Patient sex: M
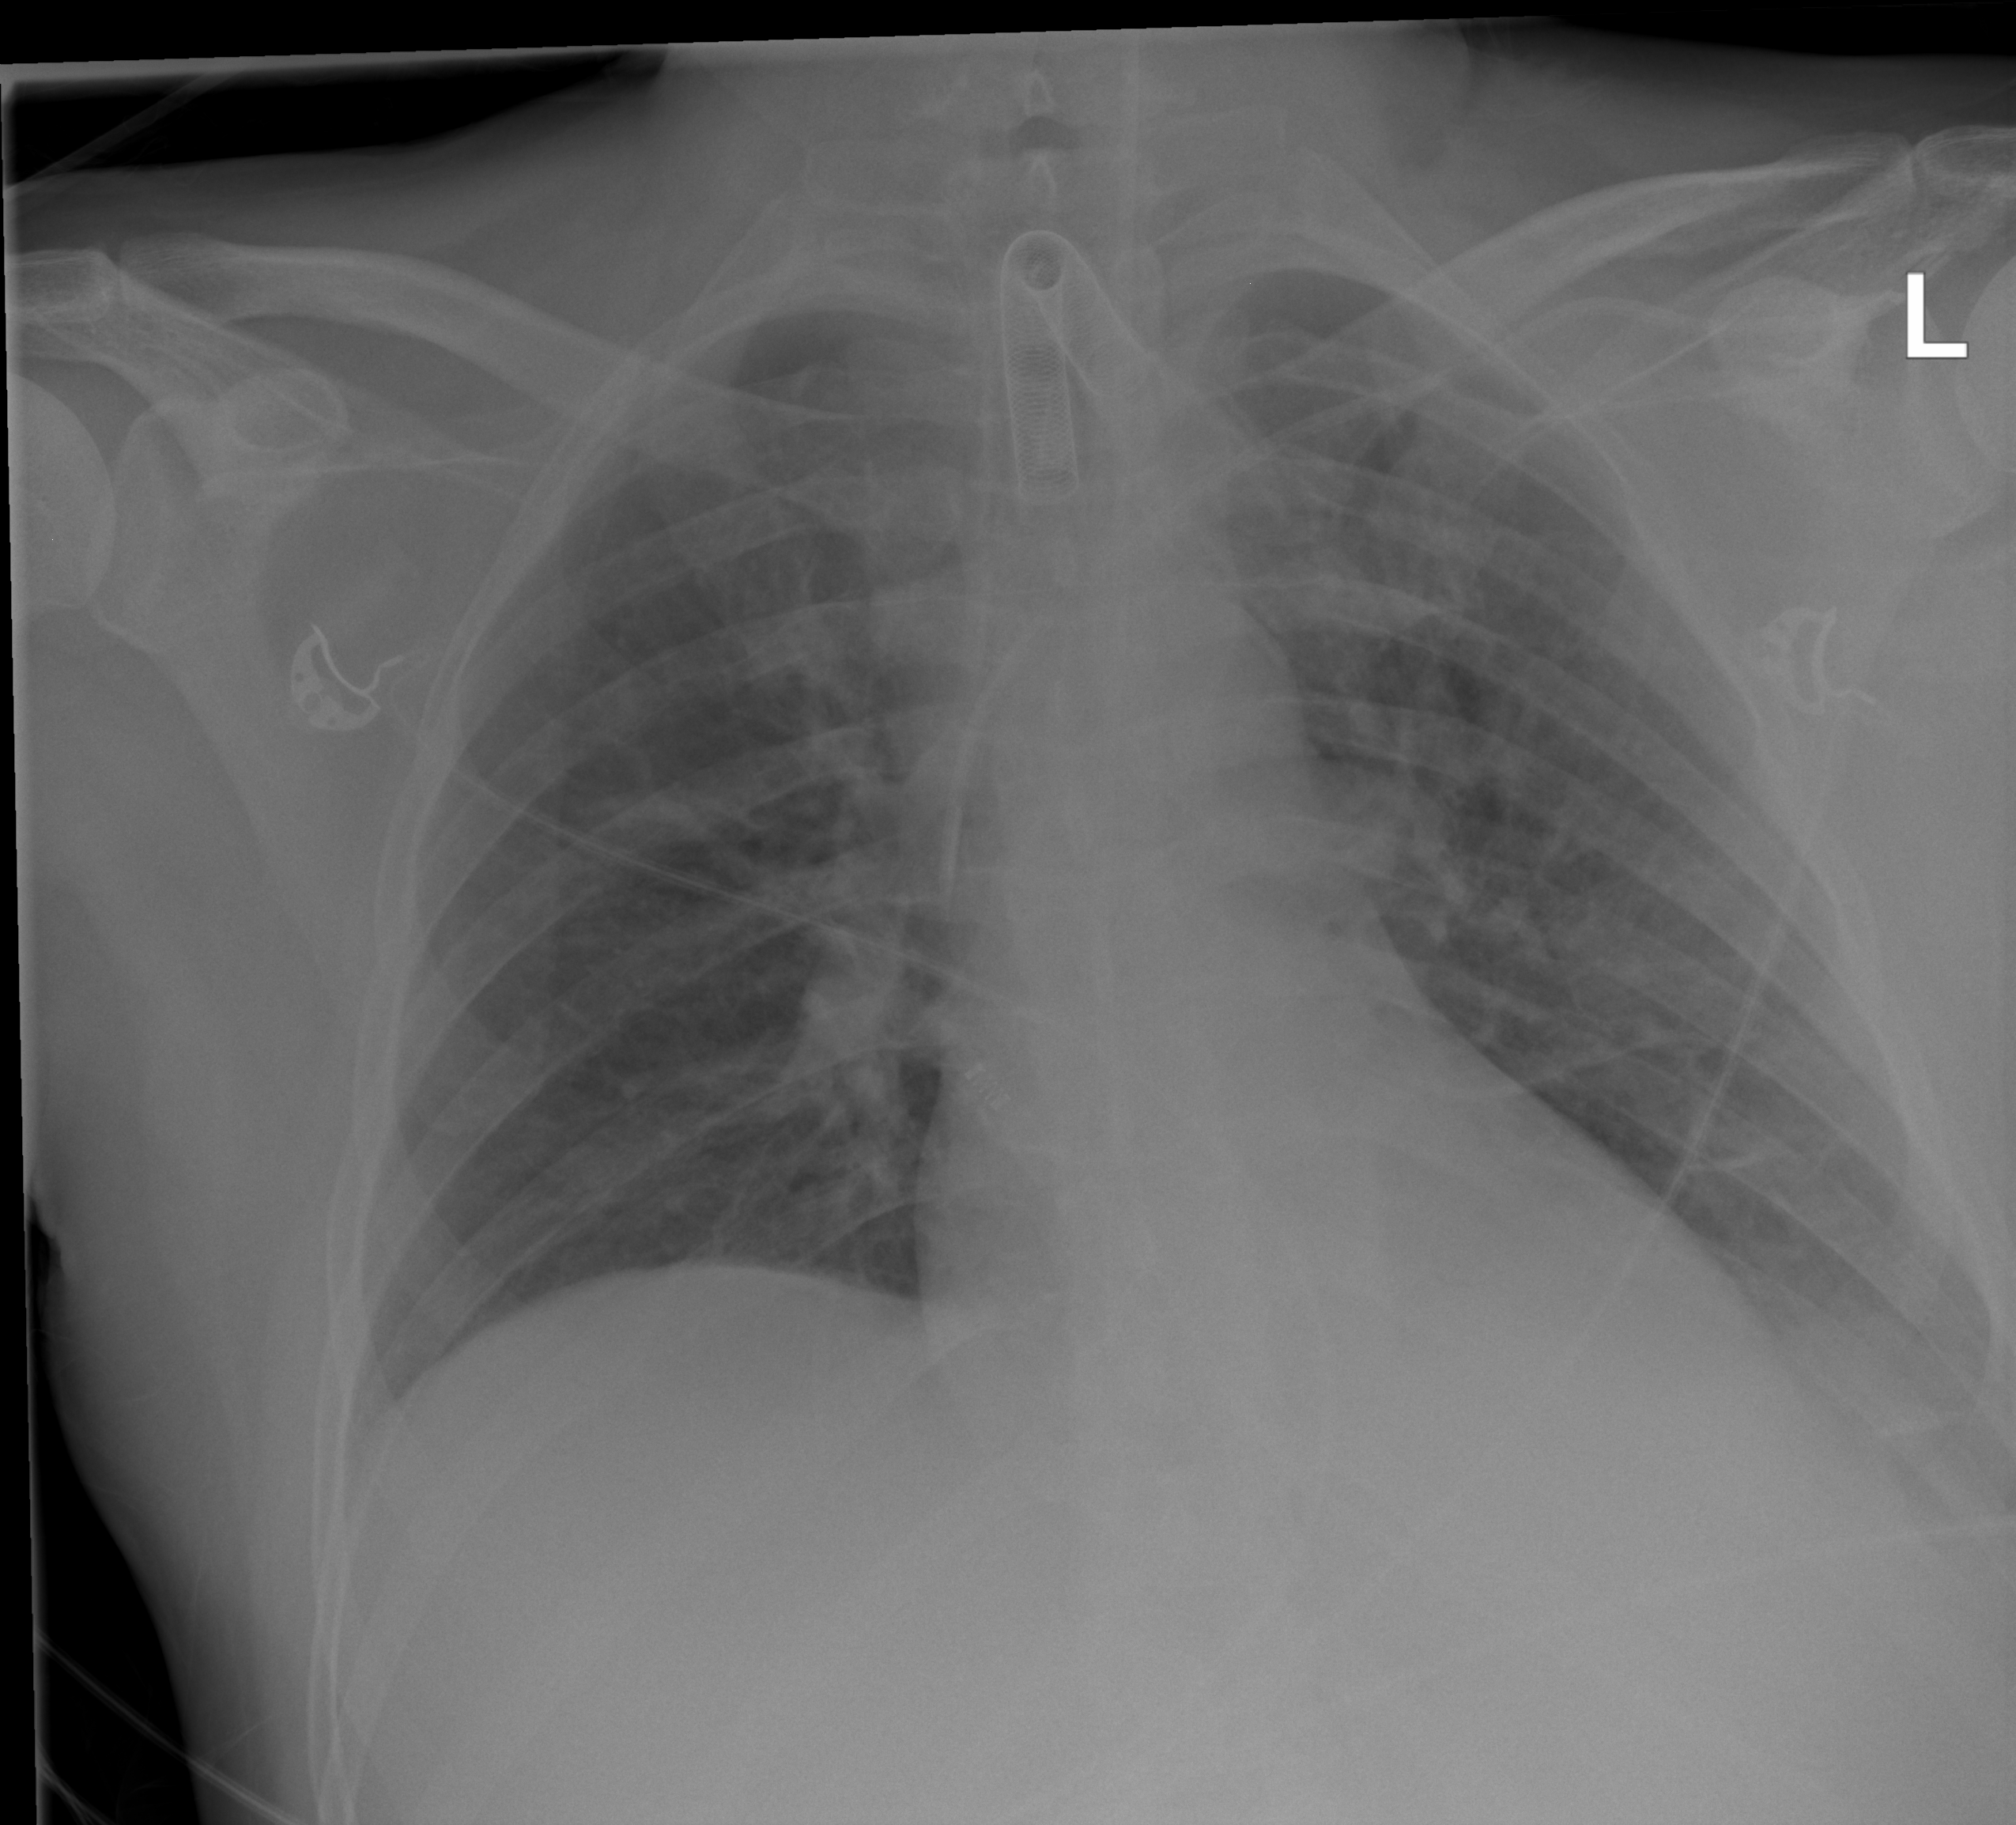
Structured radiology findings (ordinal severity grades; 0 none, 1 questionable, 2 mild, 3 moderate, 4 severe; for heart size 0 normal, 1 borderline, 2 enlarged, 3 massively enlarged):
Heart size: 0
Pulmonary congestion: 0
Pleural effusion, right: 0
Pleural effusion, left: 2
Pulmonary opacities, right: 0
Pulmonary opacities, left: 0
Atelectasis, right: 0
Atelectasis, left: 2